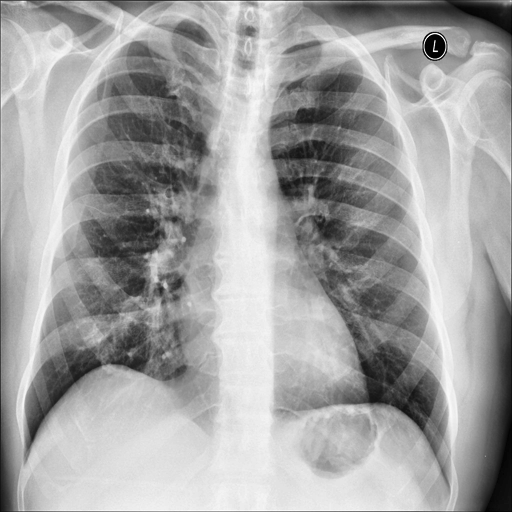
Finding: NORMAL